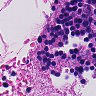
Metastatic tissue present: no